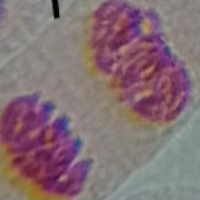
Label: telophase